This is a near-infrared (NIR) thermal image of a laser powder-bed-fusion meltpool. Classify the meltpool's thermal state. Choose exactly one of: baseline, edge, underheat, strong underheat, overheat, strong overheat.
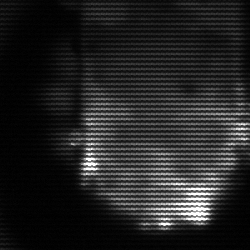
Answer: baseline